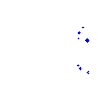
Particle: proton